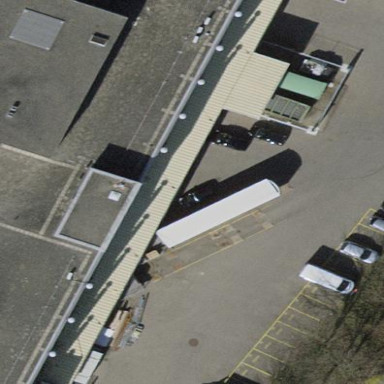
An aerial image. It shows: View of roof of building.